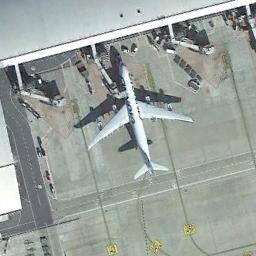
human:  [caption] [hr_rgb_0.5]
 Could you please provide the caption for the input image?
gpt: There is a plane at one gateway and the other gates are all empty .

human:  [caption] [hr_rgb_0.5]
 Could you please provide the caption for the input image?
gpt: A plane parked next to a boarding bridge .

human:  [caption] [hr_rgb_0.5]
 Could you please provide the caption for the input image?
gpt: A white airplane is parked beside the terminal .

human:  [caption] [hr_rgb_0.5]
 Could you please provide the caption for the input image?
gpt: An airplane parked in an open area with many containers next to it .

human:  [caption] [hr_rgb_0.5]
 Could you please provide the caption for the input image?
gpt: There is an airplane in the parking lot .